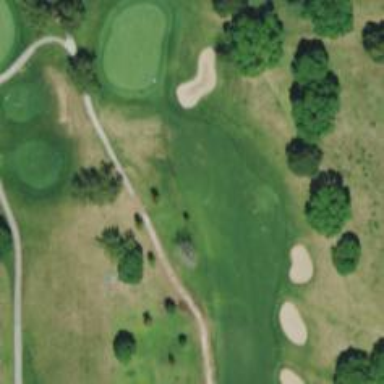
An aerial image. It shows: Golf hole.